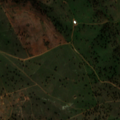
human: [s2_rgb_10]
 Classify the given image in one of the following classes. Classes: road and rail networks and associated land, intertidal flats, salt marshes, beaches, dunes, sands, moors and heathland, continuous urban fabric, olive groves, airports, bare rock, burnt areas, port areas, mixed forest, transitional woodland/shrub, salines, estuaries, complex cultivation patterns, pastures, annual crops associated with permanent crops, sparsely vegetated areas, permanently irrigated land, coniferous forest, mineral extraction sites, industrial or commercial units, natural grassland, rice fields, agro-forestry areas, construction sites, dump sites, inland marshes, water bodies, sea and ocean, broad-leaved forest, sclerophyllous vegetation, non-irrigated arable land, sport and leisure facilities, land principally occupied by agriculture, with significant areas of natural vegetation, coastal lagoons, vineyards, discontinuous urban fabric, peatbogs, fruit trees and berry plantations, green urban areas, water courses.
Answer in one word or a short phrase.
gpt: pastures, agro-forestry areas, broad-leaved forest, transitional woodland/shrub